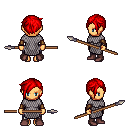
a pixel art fantasy rpg character, female body template, human, tanned skin, chain mail, metal pants, red pixie cut hairstyle, leather bracers, maroon shoes, spear, four views (front, back, left, right), 2x2 character sprite sheet, small pixel art, hard edges, no anti-aliasing